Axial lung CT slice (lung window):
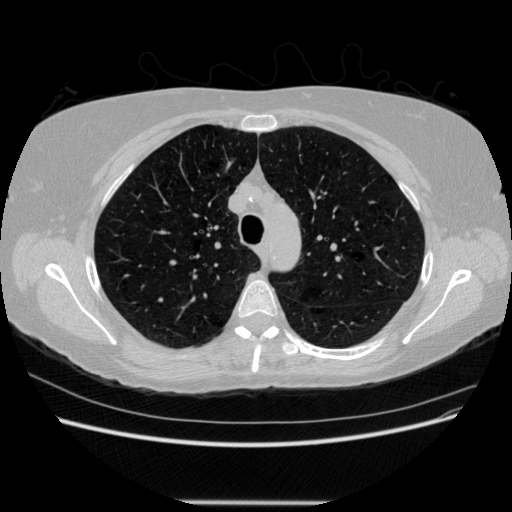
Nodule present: no